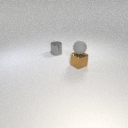
small gray rubber sphere above small brown metal cube